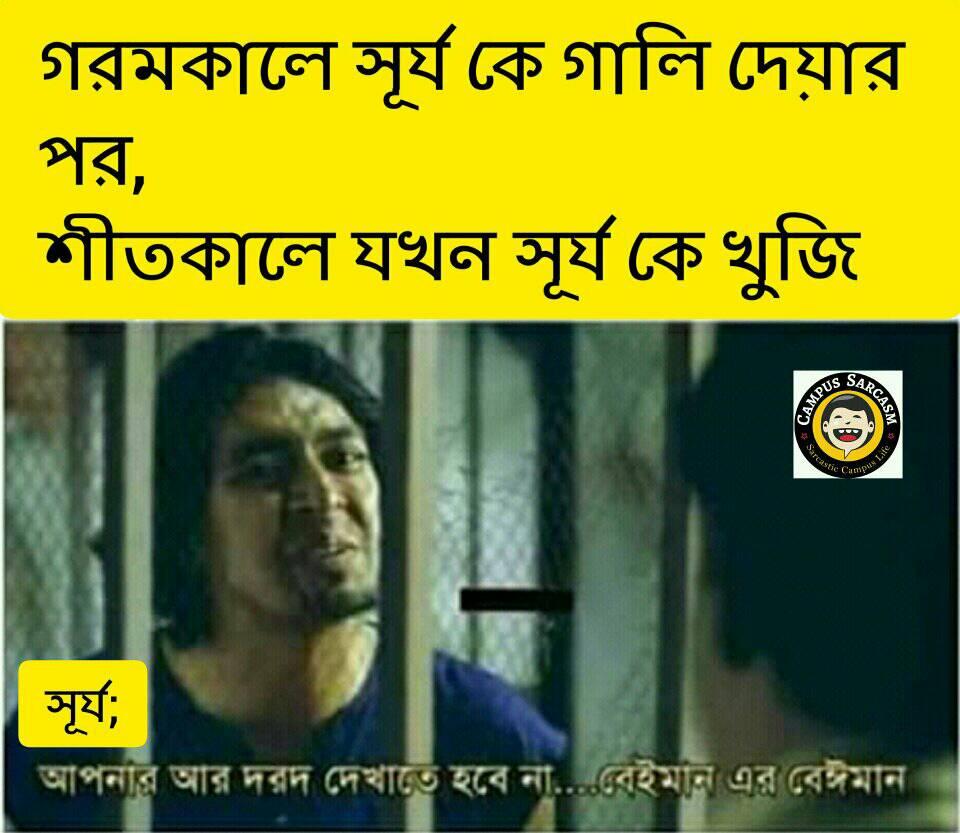
Caption: গরমকালে সূর্য কে গালি দেওয়ার পর , শীতকালে যখন সূর্য কে খুজি     সূর্য   আপনার আর দরদ দেখাতে হবে না ... বেইমান এর বেঈমান
Label: non-hate